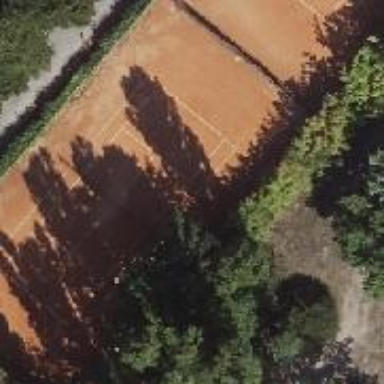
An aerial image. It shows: Tennis court on pitch.